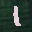
Label: 1